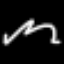
Label: squiggle